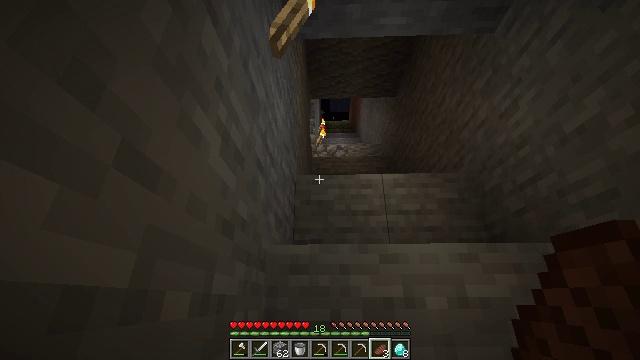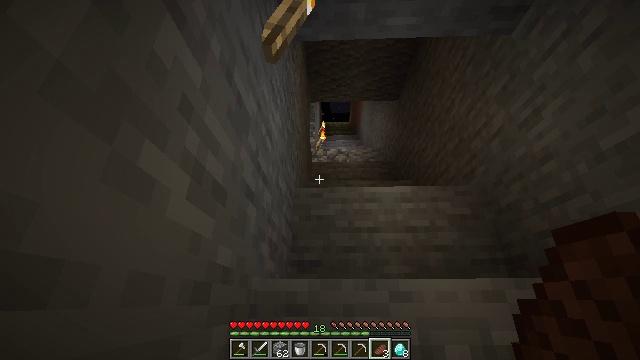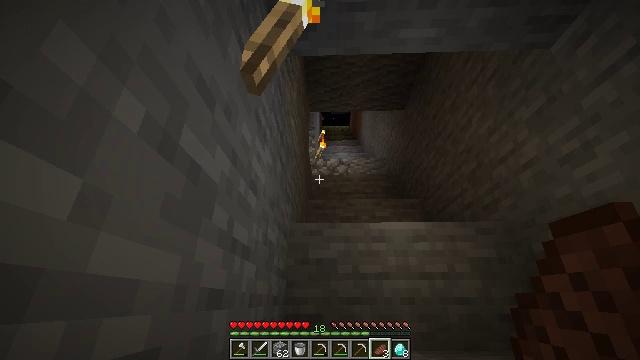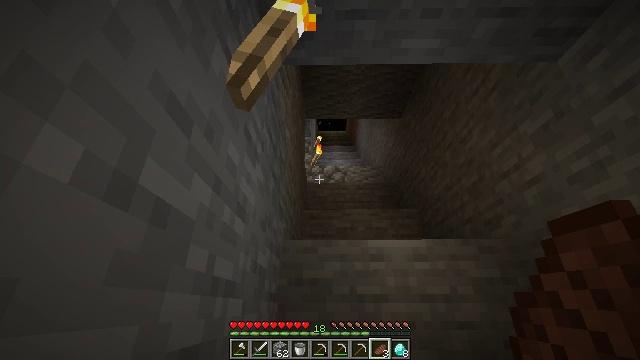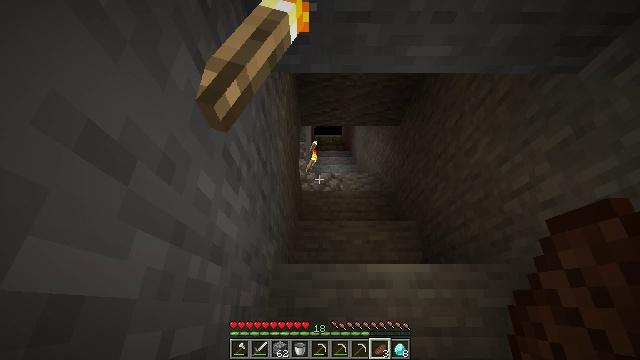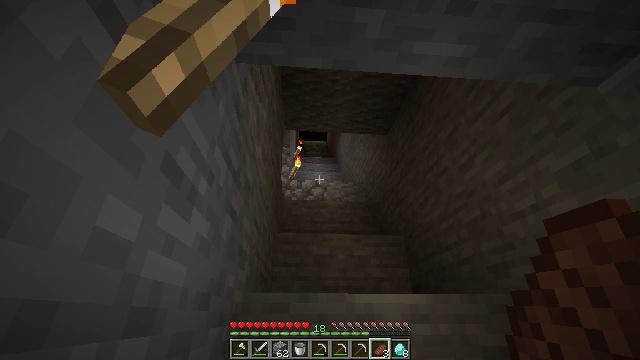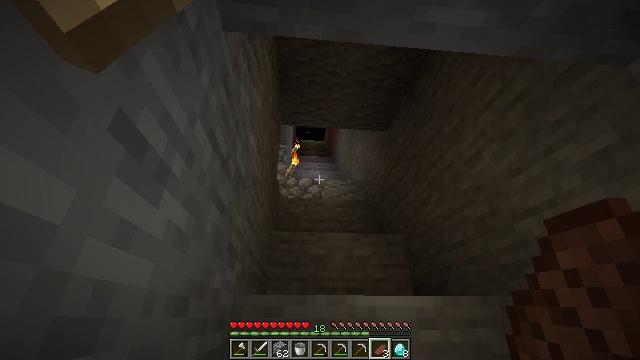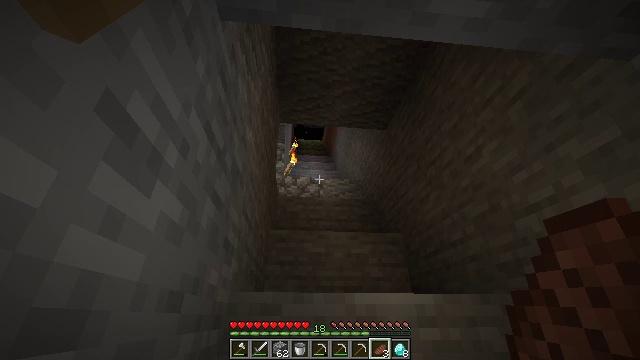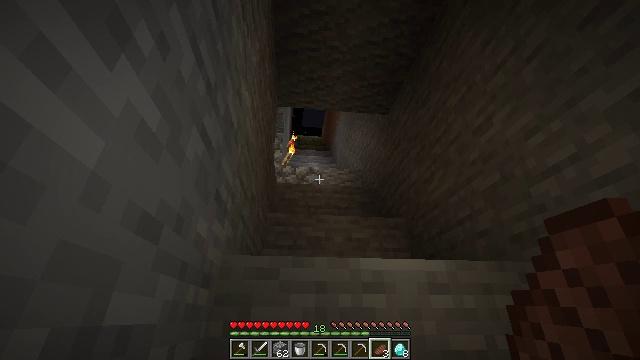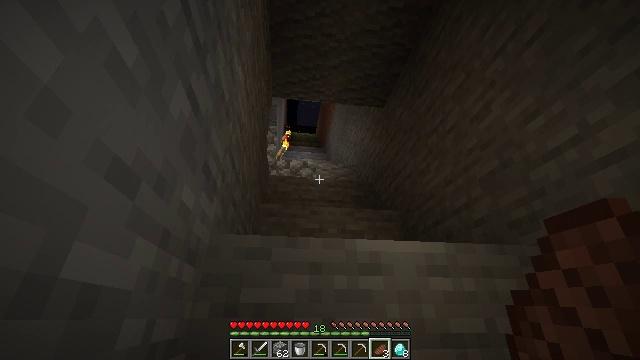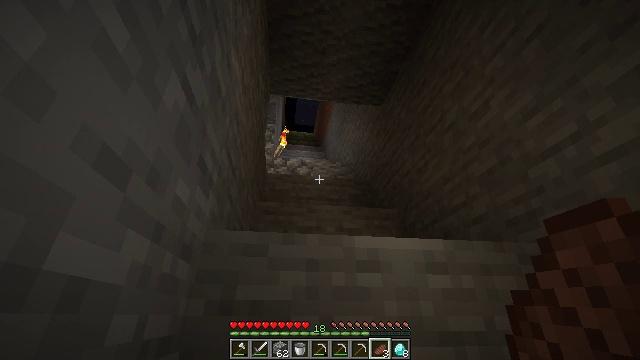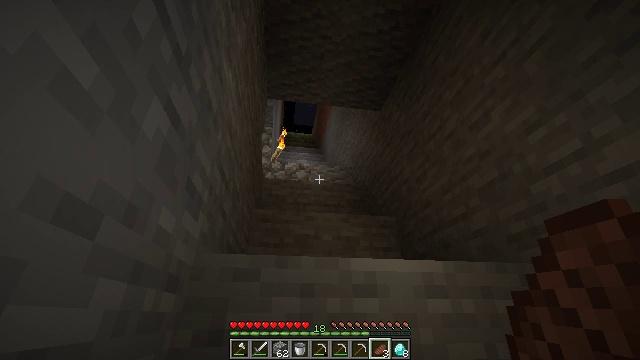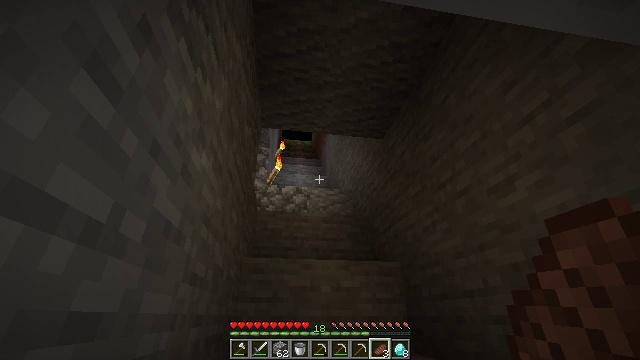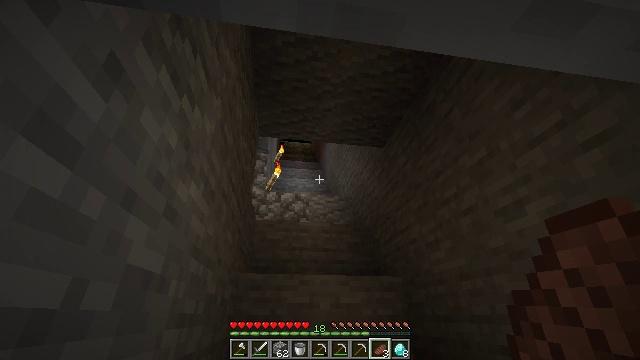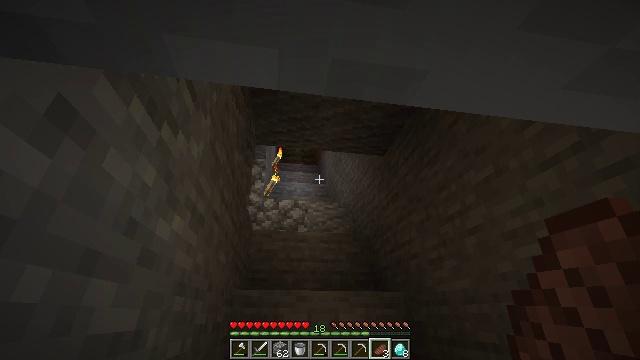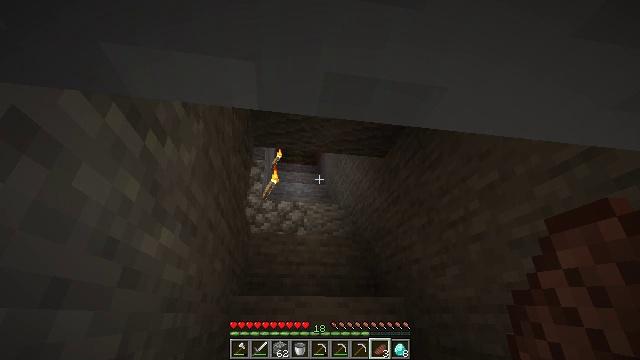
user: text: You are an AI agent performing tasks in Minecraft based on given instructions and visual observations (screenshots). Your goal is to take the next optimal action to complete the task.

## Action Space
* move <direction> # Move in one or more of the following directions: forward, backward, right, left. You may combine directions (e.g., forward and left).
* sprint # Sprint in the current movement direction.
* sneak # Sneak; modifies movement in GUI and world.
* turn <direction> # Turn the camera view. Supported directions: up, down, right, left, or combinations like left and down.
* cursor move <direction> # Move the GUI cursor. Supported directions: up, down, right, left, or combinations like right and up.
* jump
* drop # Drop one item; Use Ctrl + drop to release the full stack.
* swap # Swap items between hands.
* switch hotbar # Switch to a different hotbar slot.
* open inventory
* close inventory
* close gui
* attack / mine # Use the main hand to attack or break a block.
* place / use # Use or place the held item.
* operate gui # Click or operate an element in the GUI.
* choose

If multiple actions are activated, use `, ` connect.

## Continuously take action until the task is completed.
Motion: motion action
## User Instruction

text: Drop a cooked beef.
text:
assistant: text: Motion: move forward, jump
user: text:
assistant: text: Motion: move forward, jump
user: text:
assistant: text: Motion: move forward, turn right, jump
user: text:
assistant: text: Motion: move forward, turn right, jump
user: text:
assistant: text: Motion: move forward, turn right and up, jump
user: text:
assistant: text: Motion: move forward, jump
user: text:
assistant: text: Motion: move forward, jump
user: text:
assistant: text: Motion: move forward, jump
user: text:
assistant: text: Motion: move forward, turn right, jump
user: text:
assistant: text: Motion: move forward, jump
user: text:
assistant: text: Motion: move forward, jump
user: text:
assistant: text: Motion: move forward, jump
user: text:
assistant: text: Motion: move forward, jump
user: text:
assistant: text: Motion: move forward, jump
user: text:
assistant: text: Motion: move forward, jump
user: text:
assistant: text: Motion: move forward, jump
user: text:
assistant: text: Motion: move forward, jump
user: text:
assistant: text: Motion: move forward, jump
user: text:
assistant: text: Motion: move forward, jump
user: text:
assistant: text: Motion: move forward, jump
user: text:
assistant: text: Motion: move forward, jump
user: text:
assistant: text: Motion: move forward, jump
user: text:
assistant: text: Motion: move forward, jump
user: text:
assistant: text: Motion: move forward, jump
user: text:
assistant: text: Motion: move forward, jump
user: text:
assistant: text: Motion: move forward, jump
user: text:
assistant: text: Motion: move forward, jump
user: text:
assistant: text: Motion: move forward, jump
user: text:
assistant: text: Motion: move forward, turn left, jump
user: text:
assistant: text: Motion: move forward, jump